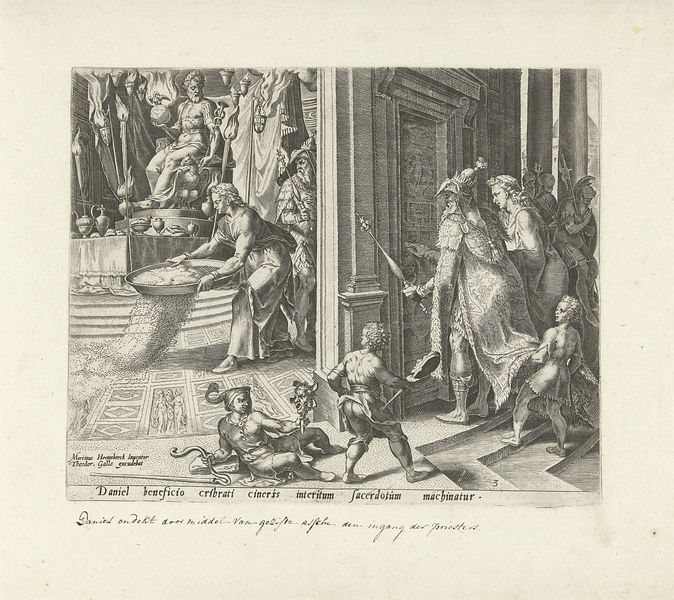
Titel: Daniël strooit as op de tempelvloer
Künstler: Philips Galle
Standort: Amsterdam
Institution: Rijksmuseum
Schlagwörter: menschen, szene, säulen, tür, kinder, schleppe, saal, könig, thron, stufen, maske, stich, herrscher, mosaik, zeremonie, sieben, zepter, daniel, känig